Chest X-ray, PA view. Patient: 62 years old, sex F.
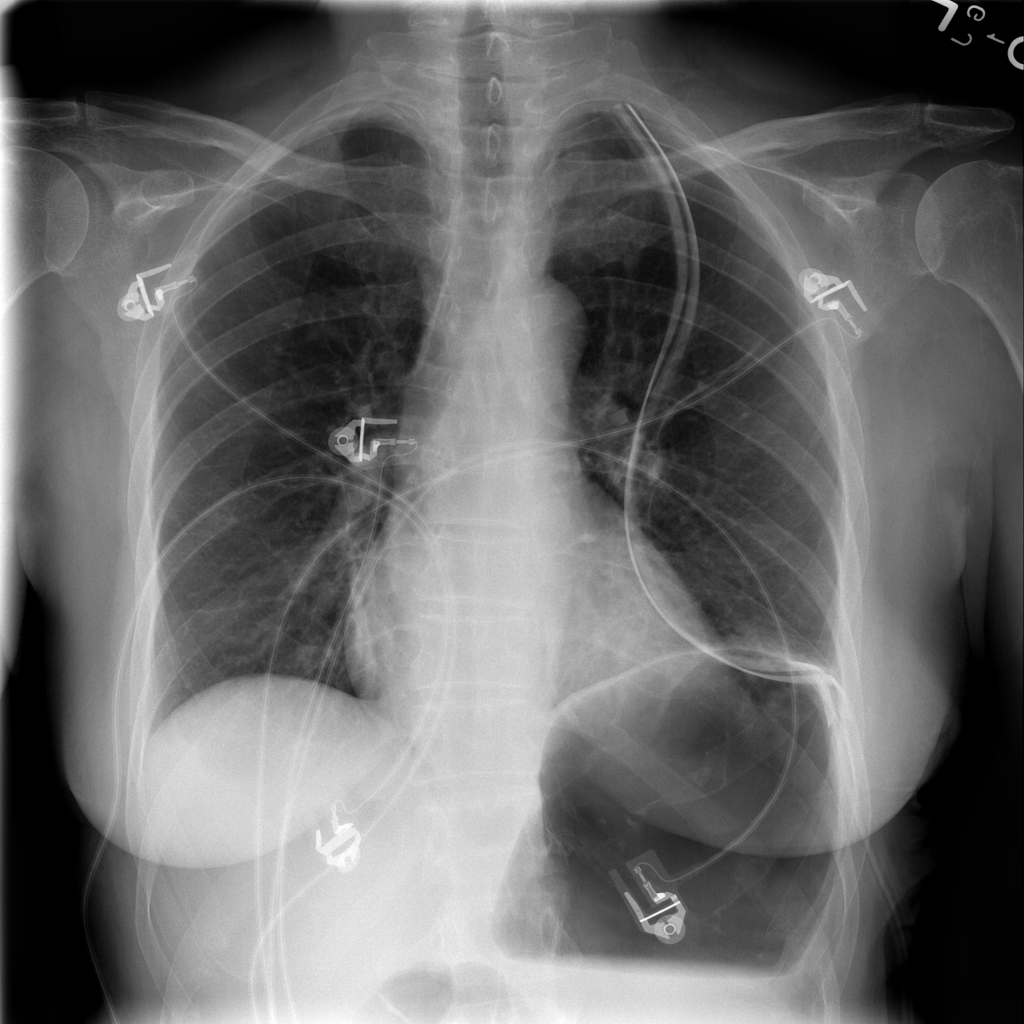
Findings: No Finding